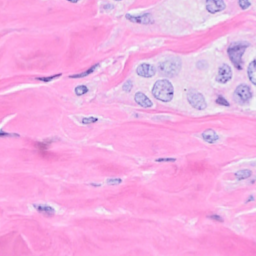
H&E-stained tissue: Breast